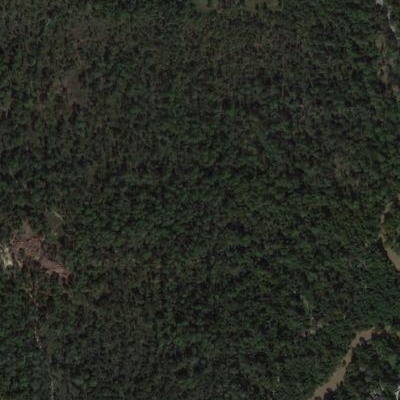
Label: Forest